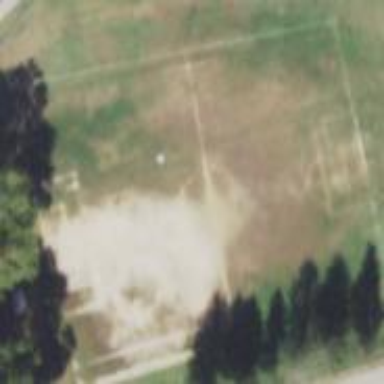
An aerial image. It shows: Soccer pitch for leisureland activities.